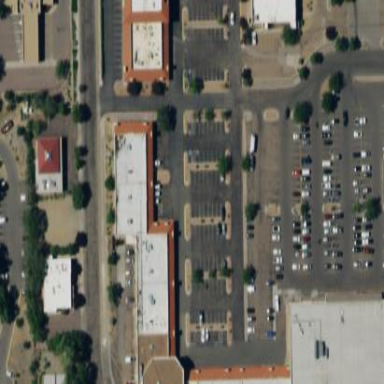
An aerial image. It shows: Commercial area.